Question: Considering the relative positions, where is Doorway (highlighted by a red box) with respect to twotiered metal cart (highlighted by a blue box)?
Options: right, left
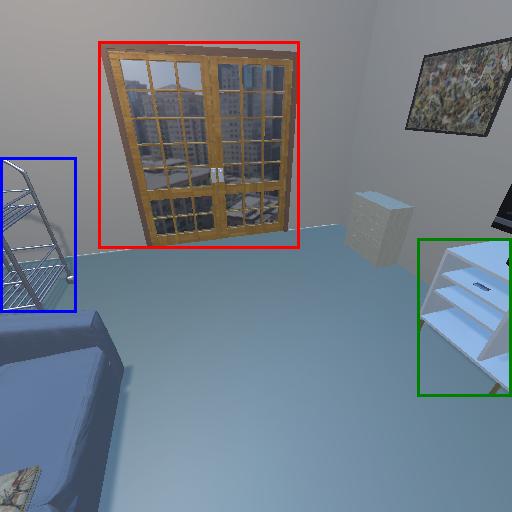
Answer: right